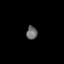
Tissue: skin
Cell type: Fibroblasts
Senescence score: 0.7165
Nuclear area (px): 142
Mean DAPI intensity: 105.958